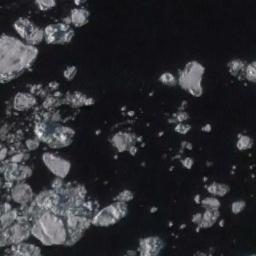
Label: sea_ice